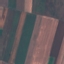
Label: AnnualCrop